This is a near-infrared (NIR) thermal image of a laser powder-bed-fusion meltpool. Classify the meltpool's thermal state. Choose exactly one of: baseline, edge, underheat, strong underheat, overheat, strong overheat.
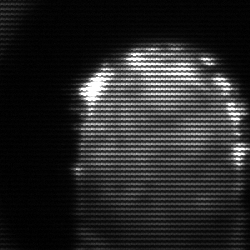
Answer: baseline